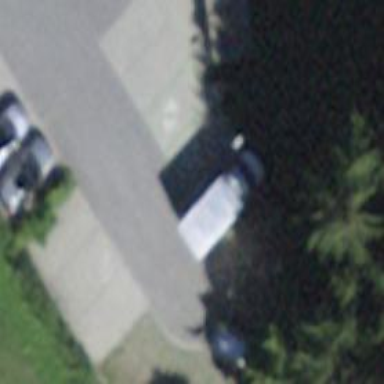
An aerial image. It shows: Charging station.